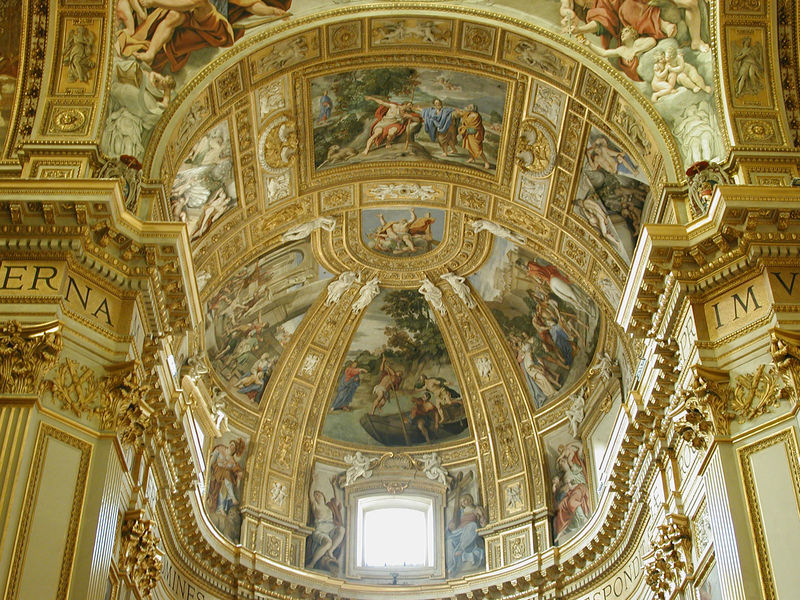
Titel: Fresken in Sant’Andrea della Valle
Künstler: Domenichino
Standort: Rom, S. Andrea della Valle (EU - I - Latium)
Schlagwörter: blau, landschaft, ausschnitt, fenster, säulen, malerei, ornament, barock, kirche, gold, decke, innen, boot, rund, engel, bogen, farbe, schriftzug, kuppel, ornamente, stuck, foto, dom, münster, rom, fries, kirchenschiff, apsis, vatikan, kassetten, deckengemälde, fresko, absatz, putten, bemalung, szenen, fresco, deckenmalerei, latein, ausmalung, freski, altarschiff, eterna